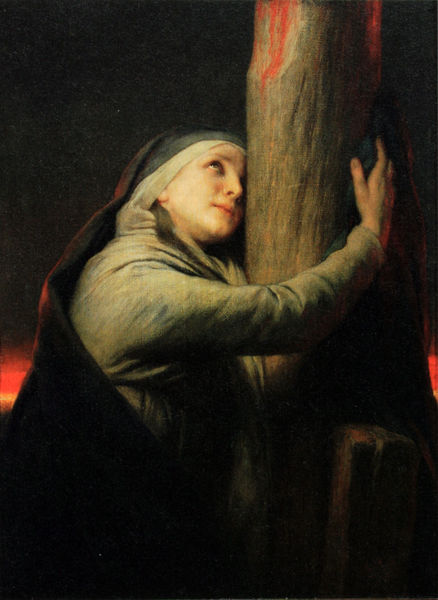
Titel: Maria Magdalena am Fusse des Kreuzes
Künstler: Gabriel von Max
Standort: Athen
Institution: Kouvoutsakis Art Institute
Schlagwörter: baum, dunkel, feuer, gemälde, hand, himmel, schatten, umhang, grün, mädchen, frau, grau, hintergrund, holz, kleid, licht, mund, nacht, nase, schwarz, säule, blick, rot, schleier, tuch, malerei, jung, arm, augen, gesicht, tod, trauer, portrait, öl, baumstamm, horizont, morgen, sonnenaufgang, stamm, sonne, auge, gewand, mantel, realismus, lippen, traurig, zart, deutschland, kopfbedeckung, lächeln, liebe, umarmung, mast, abendsonne, sonnenuntergang, romantik, ölgemälde, kopftuch, detail, melancholie, faltenwurf, abendrot, pfosten, oben, vanitas, umarmen, blut, flamme, kreuz, glut, pfahl, seite, nonne, gebet, fragment, kerker, kiefer, christus, jesus, kreuzigung, leiden, morgenrot, malerie, heilige, baumrinde, anlehnen, maria, magdalena, anbetung, christentum, baumstumpf, tafelbild, verzückung, freuz, nach oben, christ, sünderin, umarmend, anselm, halte, mari, lippan, umgreifen, säüle, vaitas, kiever, dunelheit, enholz, nach oben blickend